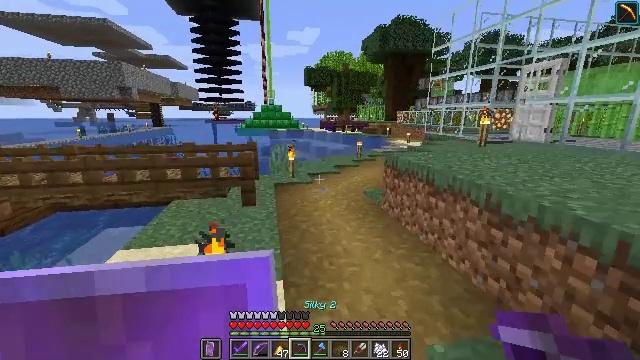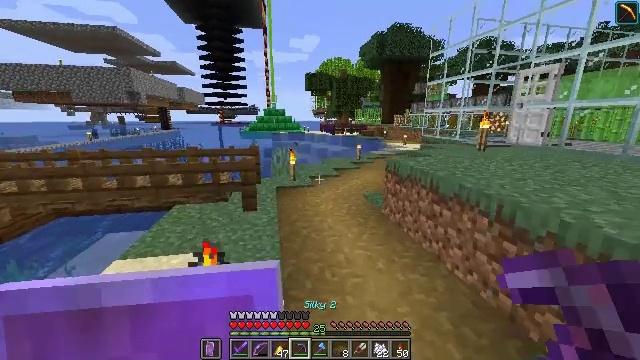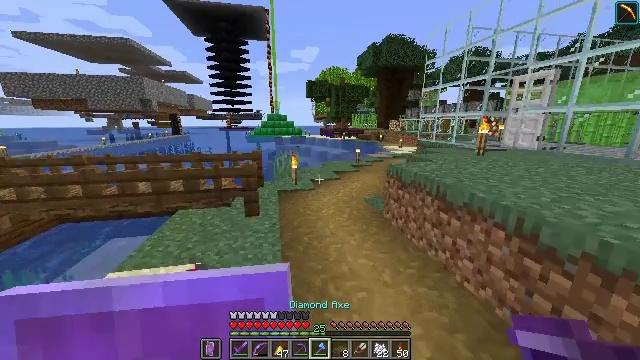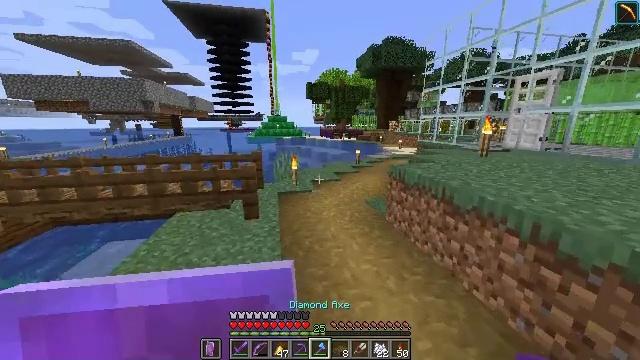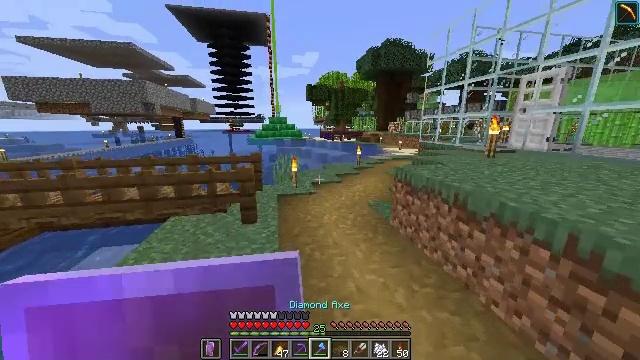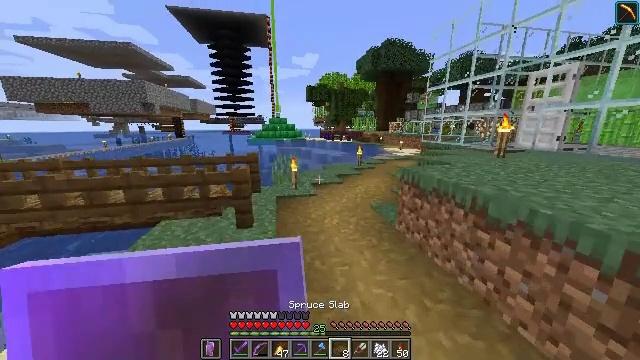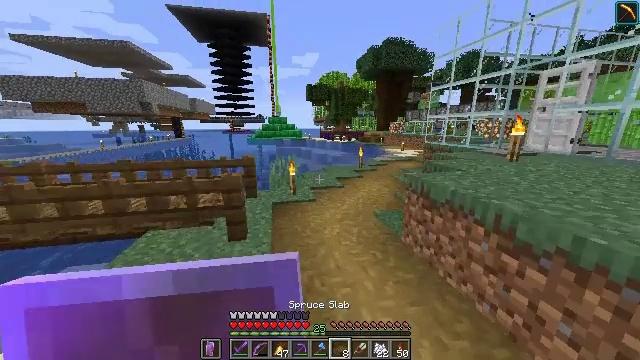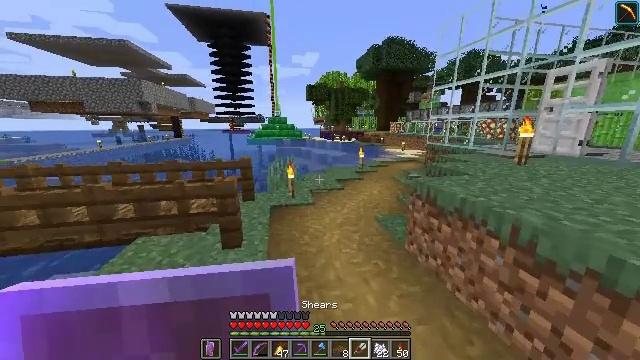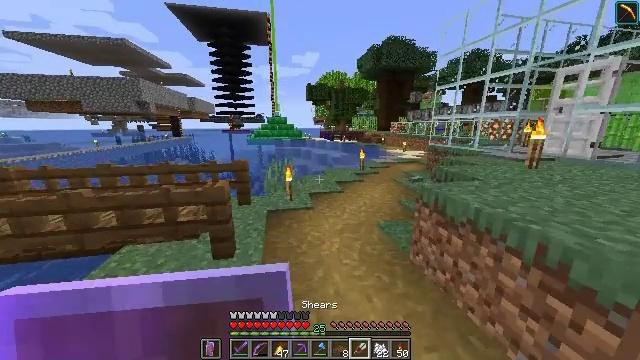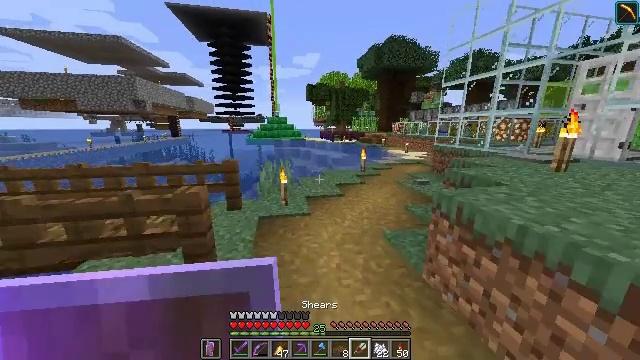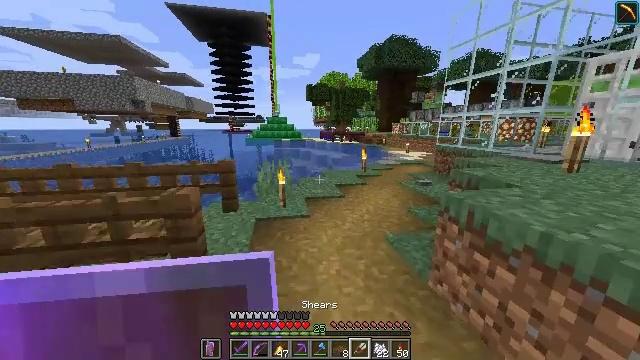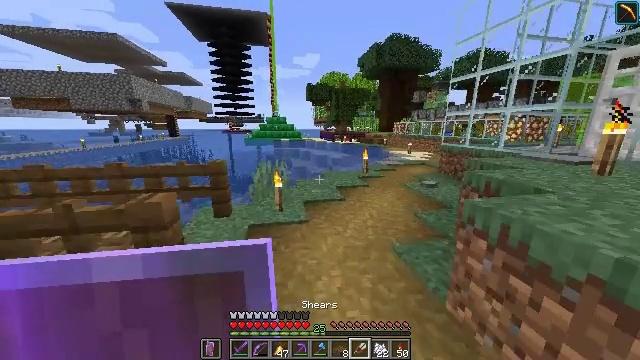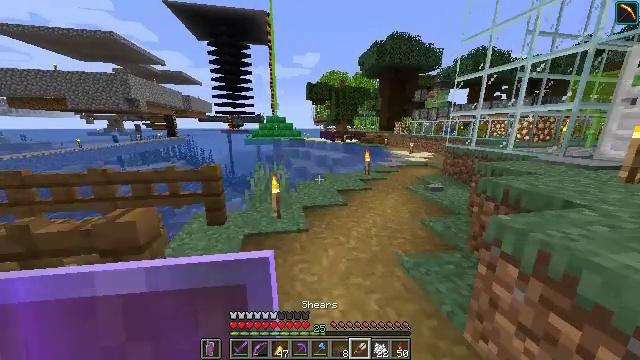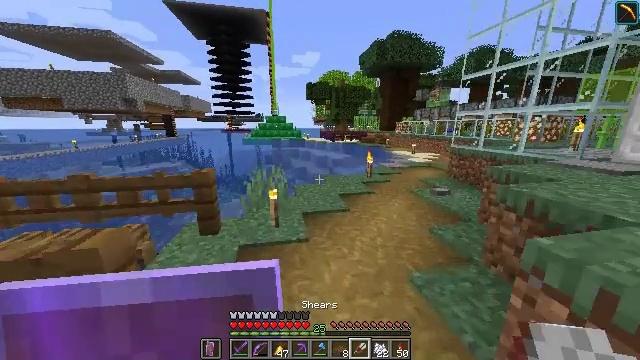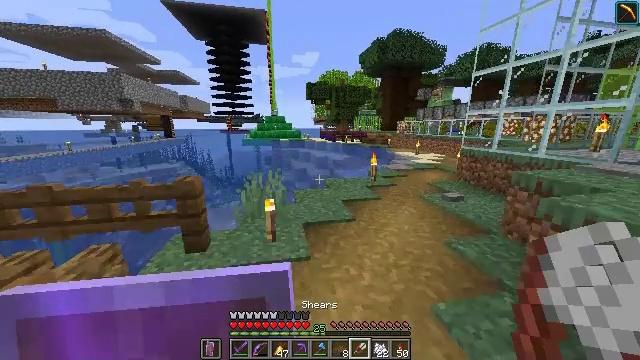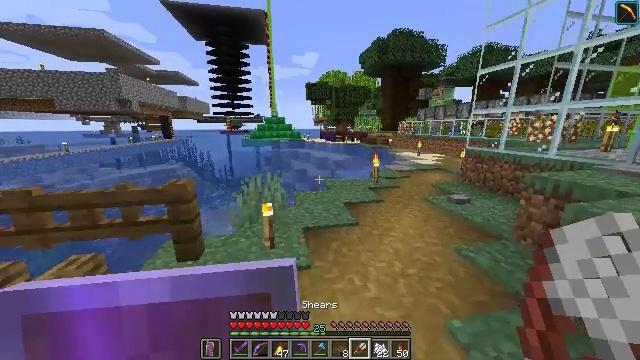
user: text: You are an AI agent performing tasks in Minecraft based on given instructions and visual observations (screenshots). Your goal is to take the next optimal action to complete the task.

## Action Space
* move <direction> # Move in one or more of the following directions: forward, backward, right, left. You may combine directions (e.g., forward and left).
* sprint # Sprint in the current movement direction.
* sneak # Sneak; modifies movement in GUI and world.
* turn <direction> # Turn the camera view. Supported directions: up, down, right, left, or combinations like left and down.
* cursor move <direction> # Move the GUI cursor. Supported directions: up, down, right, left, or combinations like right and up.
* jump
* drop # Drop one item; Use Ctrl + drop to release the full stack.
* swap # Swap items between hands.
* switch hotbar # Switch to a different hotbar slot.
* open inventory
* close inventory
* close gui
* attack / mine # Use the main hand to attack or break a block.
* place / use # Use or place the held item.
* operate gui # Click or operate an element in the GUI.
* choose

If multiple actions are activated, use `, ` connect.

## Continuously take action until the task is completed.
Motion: motion action
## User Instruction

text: Trim the tree by mining oak leaves.
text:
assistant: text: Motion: move forward, sprint
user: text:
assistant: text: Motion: move forward, sprint
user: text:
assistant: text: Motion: move forward, sprint
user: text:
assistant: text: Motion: move forward, sprint
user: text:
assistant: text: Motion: move forward, sprint
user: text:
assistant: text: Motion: move forward, sprint
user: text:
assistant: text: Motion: move forward, sprint
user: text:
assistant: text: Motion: move forward, sprint
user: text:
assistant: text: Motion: move forward, sprint
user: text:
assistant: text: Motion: move forward, sprint
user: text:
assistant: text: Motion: move forward, sprint
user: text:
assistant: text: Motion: move forward, sprint
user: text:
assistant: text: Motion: move forward, sprint
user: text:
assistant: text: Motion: move forward, sprint
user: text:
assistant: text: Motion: move forward, sprint
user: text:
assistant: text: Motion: move forward, sprint
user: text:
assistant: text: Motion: move forward, sprint
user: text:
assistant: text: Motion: move forward, sprint
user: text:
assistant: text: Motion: move forward, sprint
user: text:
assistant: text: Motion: move forward, sprint
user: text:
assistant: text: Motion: move forward, sprint, turn right
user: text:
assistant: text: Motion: move forward, sprint, turn right
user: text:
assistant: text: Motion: move forward, sprint, turn right
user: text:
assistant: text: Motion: move forward, sprint
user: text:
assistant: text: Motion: move forward, sprint
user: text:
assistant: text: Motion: move forward, sprint
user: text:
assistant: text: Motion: move forward, sprint
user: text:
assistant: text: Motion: move forward, sprint
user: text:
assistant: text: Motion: move forward, sprint
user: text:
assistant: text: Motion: move forward, sprint